Field crop: maize
Growth stage: 1
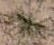
Species: salsola